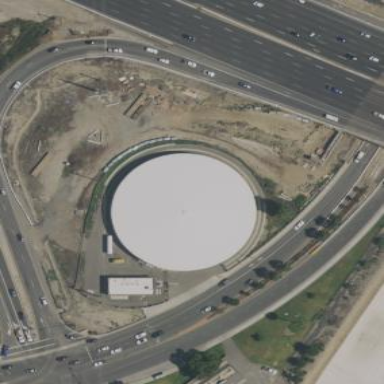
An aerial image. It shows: Storage tank building.